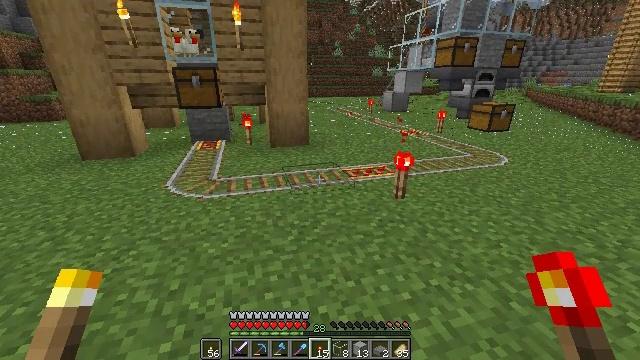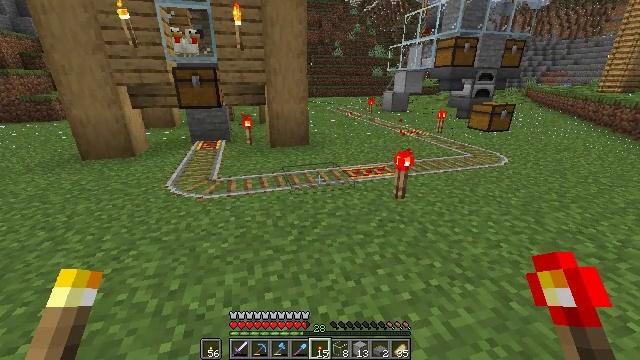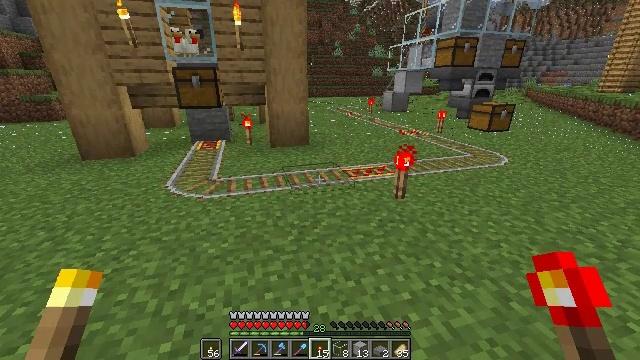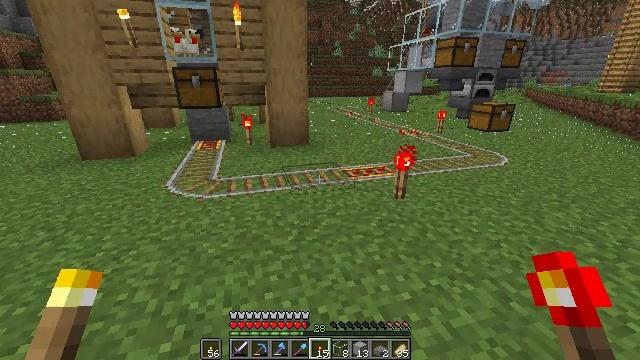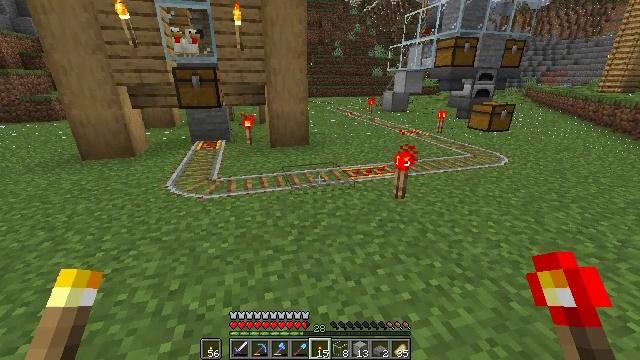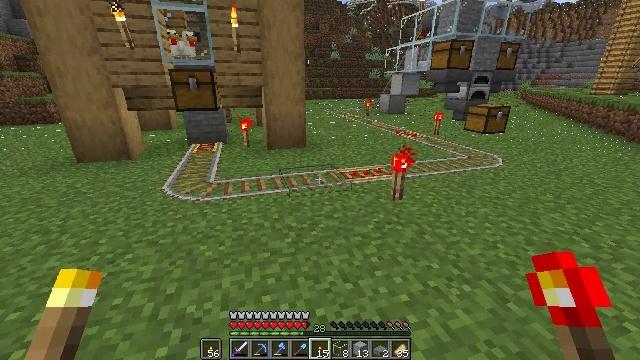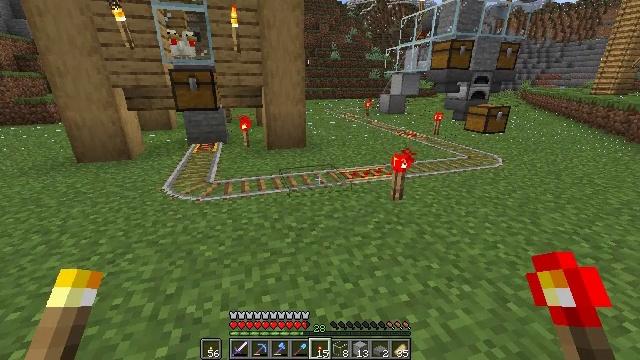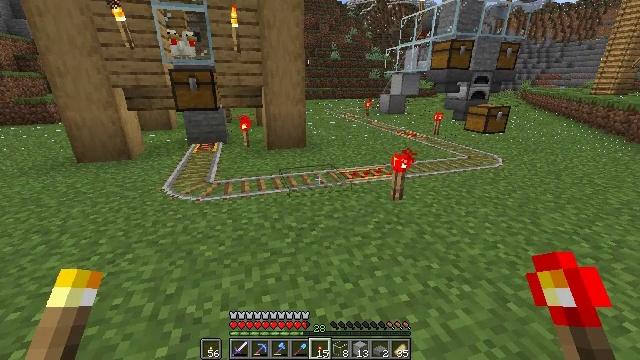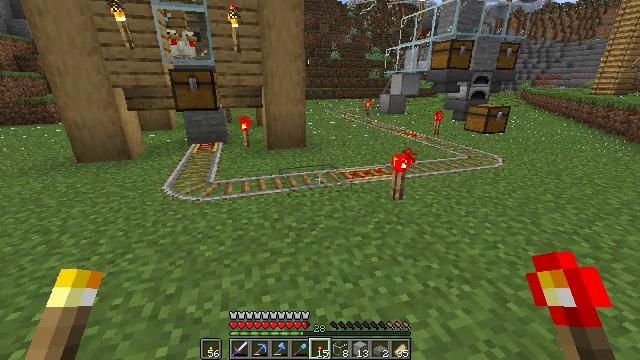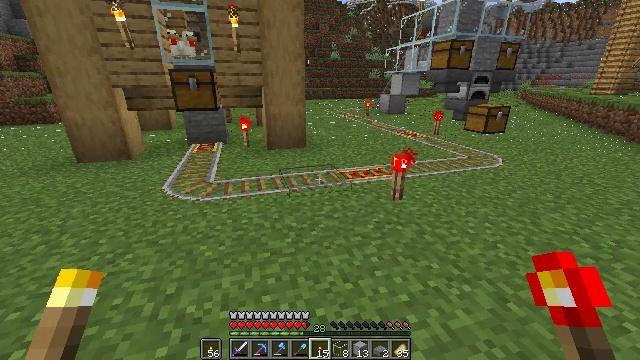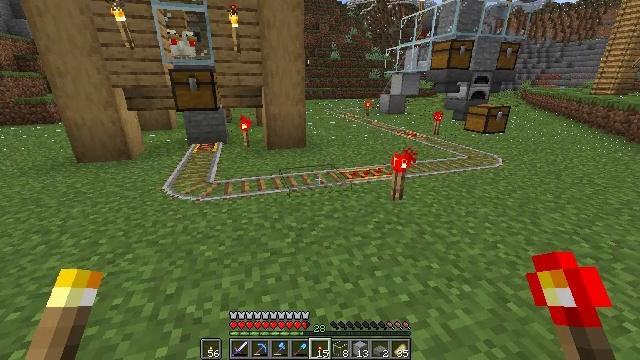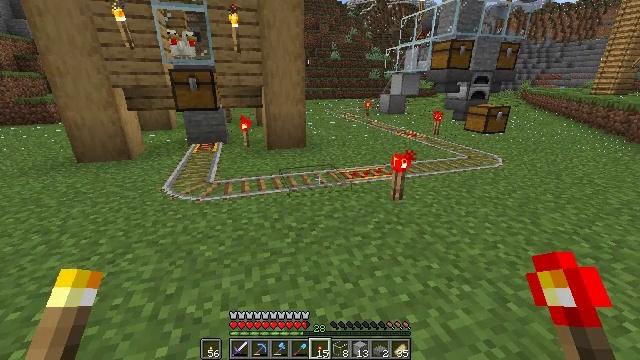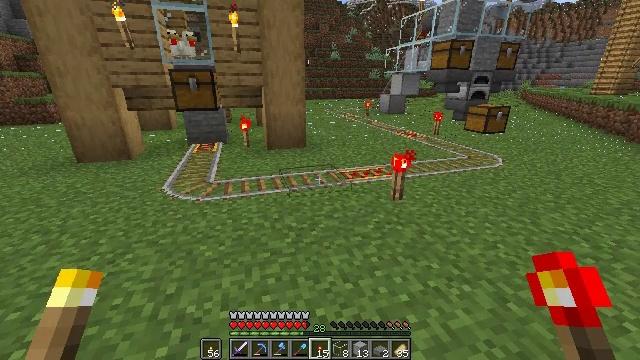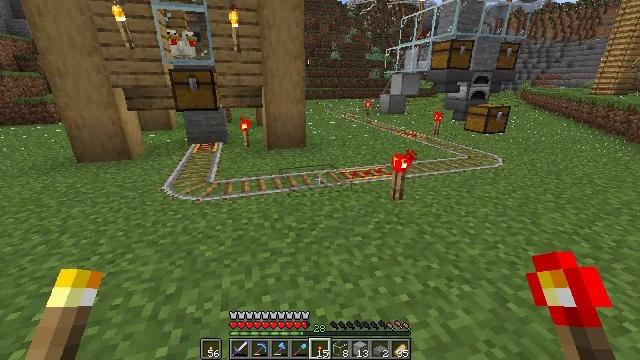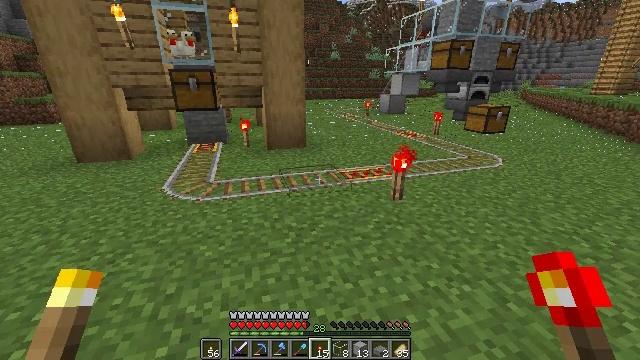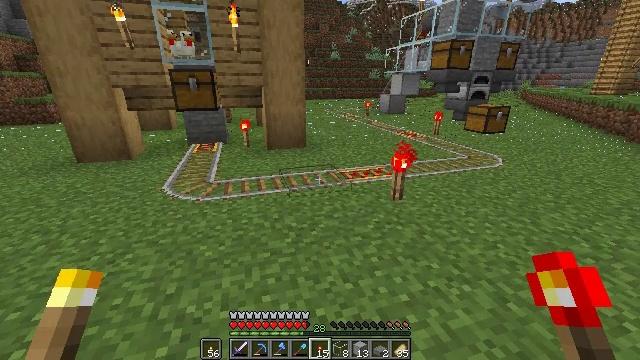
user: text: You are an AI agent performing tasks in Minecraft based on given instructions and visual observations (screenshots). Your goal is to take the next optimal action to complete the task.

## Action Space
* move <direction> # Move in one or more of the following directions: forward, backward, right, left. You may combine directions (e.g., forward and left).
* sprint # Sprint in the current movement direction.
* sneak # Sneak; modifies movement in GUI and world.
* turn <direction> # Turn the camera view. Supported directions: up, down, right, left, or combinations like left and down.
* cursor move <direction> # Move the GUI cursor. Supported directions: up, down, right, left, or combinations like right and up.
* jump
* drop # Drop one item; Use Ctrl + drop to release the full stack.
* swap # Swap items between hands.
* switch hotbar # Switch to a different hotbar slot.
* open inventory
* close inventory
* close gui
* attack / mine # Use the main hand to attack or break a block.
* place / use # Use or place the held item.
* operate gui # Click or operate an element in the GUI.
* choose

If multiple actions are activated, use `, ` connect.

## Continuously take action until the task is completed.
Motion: motion action
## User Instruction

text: Knock off the redstone torch from the wall.
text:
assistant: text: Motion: no_op
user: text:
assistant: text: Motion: no_op
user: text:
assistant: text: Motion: no_op
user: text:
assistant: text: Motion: no_op
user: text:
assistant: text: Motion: no_op
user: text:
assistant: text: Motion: no_op
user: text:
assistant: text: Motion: no_op
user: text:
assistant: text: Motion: no_op
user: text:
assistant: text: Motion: no_op
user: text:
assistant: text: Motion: no_op
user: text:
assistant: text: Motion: no_op
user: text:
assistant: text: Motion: no_op
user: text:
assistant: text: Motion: no_op
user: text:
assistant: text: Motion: no_op
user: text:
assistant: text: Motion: no_op
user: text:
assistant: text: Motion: no_op
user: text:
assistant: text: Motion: no_op
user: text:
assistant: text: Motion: no_op
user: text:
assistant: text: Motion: no_op
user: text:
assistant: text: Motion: no_op
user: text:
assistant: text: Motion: no_op
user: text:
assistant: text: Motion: no_op
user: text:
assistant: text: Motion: no_op
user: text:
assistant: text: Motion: no_op
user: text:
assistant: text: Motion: no_op
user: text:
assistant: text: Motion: no_op
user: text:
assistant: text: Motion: no_op
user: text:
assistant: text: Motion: no_op
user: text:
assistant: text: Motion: move forward
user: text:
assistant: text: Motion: move forward